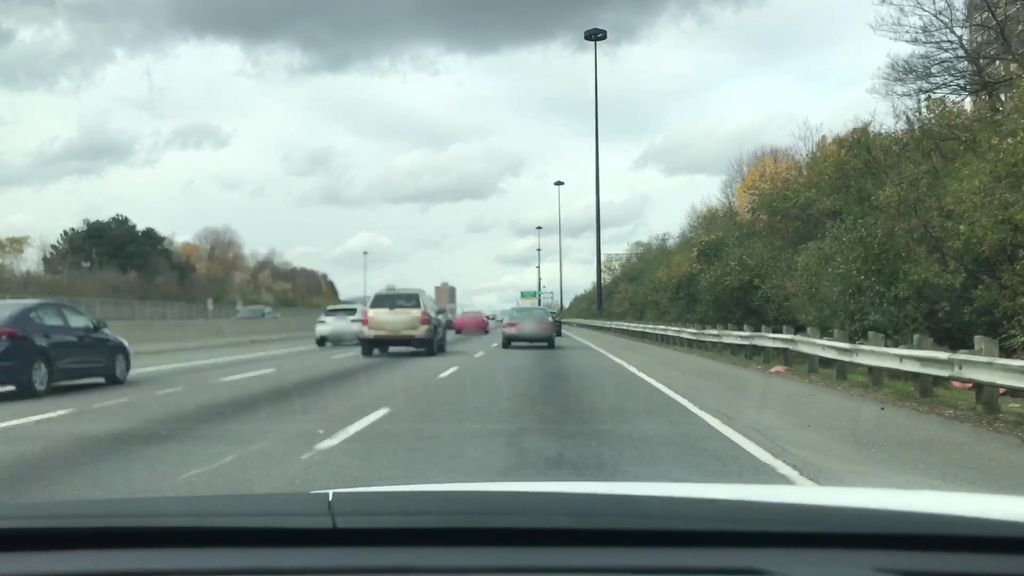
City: toronto